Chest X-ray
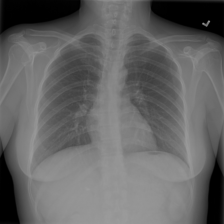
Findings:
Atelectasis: negative
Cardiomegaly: negative
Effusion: negative
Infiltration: negative
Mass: negative
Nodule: negative
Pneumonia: negative
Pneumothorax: negative
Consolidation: negative
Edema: negative
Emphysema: negative
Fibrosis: negative
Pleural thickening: negative
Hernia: negative